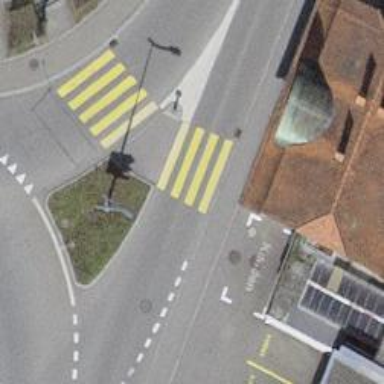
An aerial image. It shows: Marked road crossing with pedestrian island.